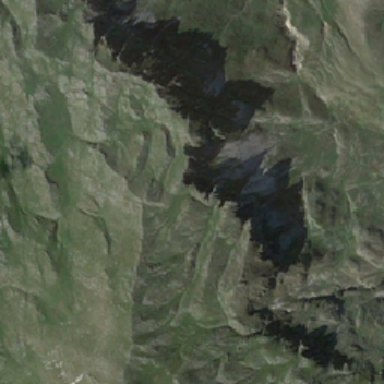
The big mountain is covered with green grass .